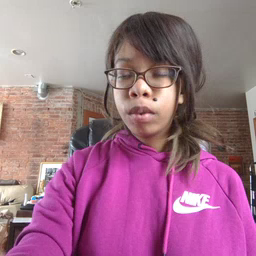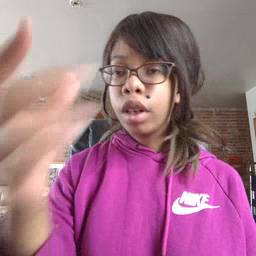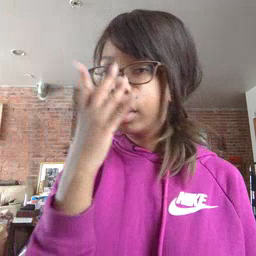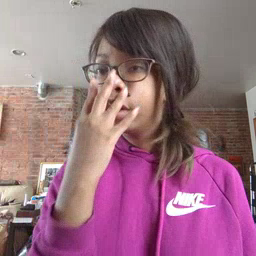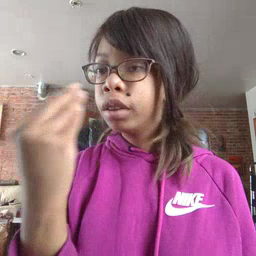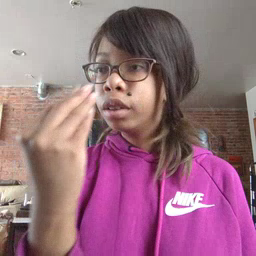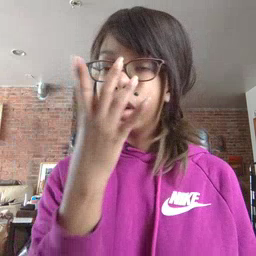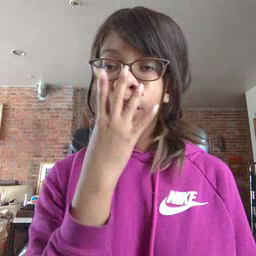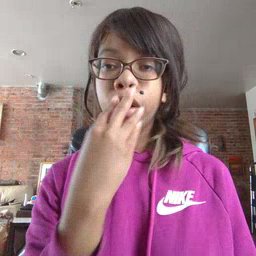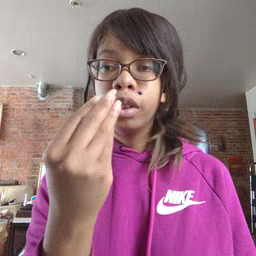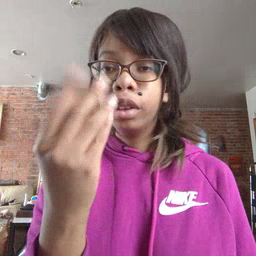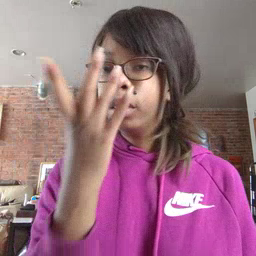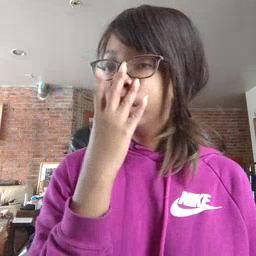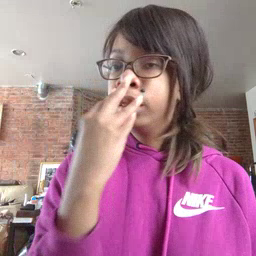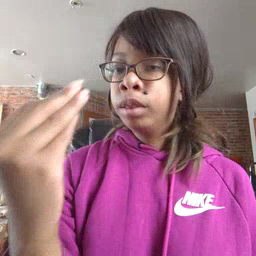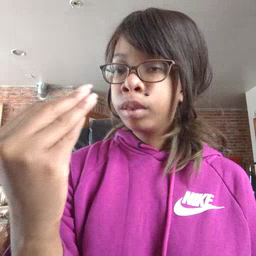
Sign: wolf